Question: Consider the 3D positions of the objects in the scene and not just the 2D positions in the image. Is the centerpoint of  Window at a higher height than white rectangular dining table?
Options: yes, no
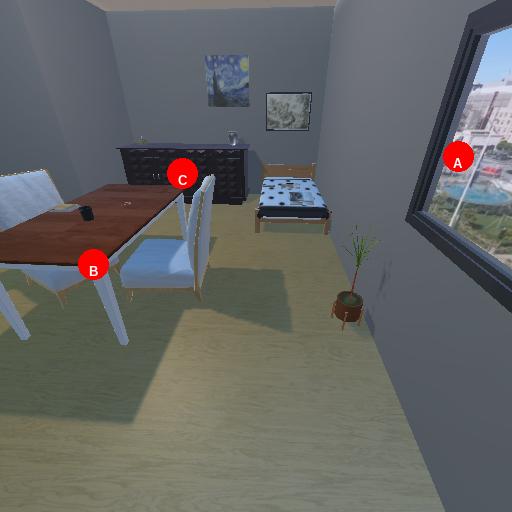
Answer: yes